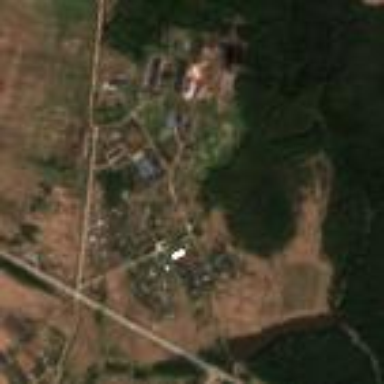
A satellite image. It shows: Residential area located in village.